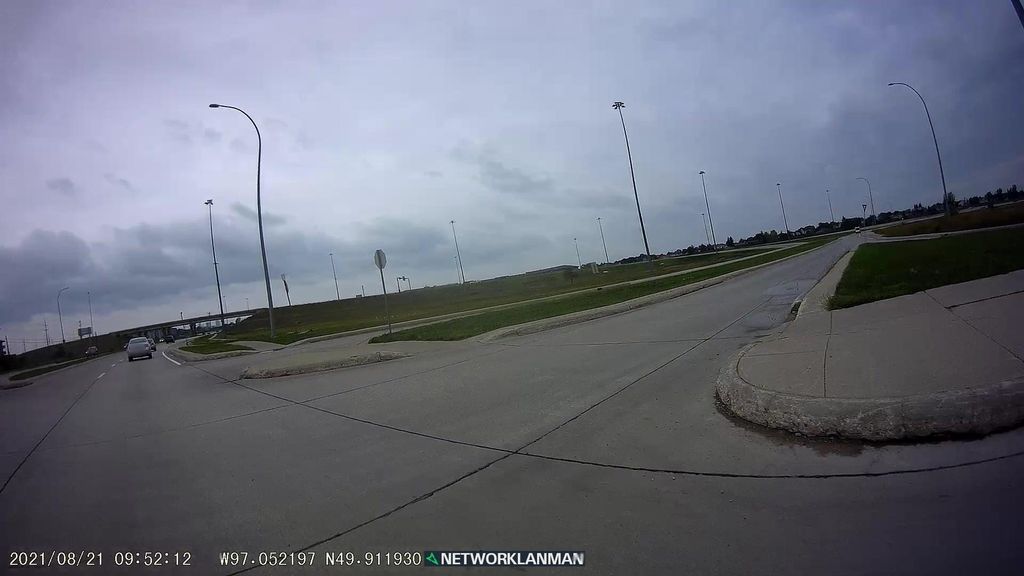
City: winnipeg